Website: bh-photo
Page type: order-tracking
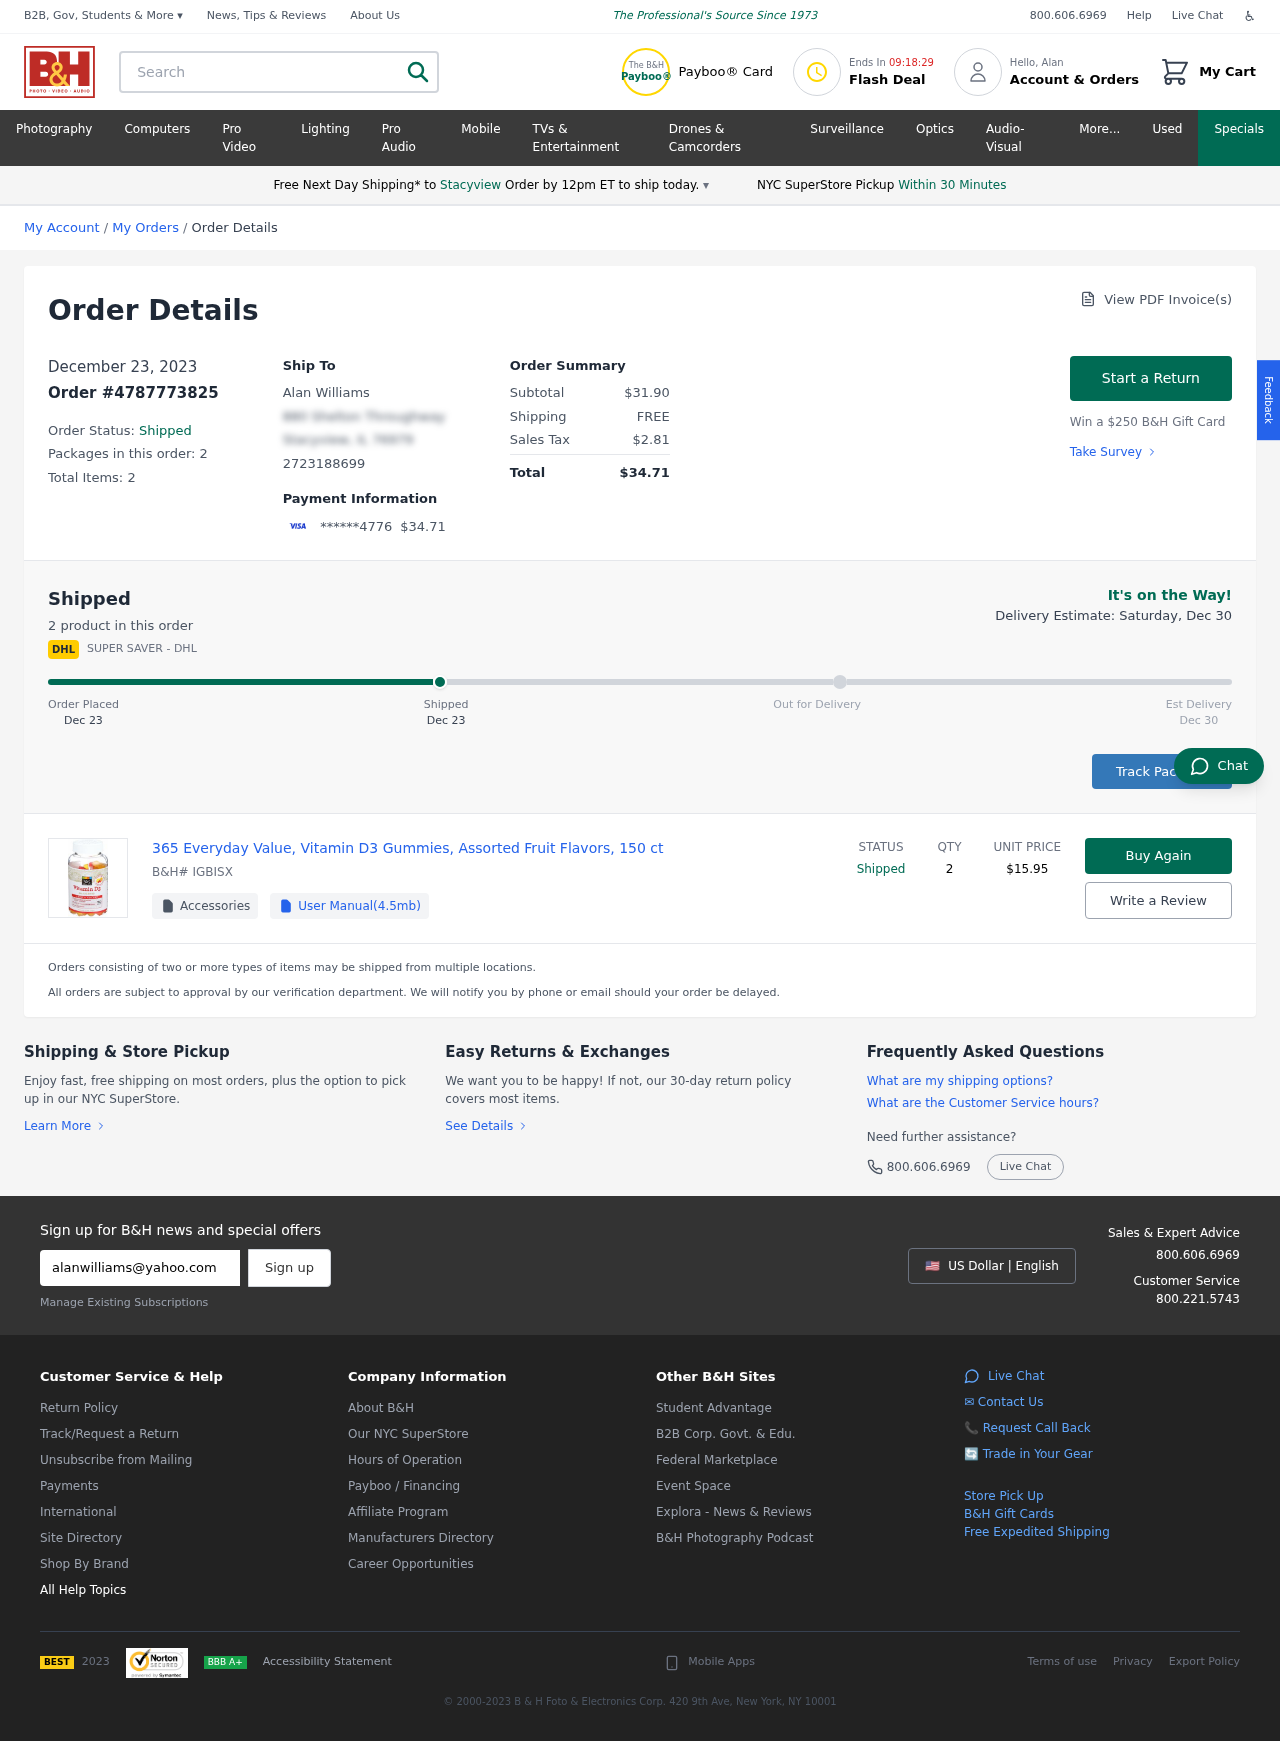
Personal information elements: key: PII_CARD_LAST4
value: ******4776
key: PII_CITY
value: Stacyview
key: PII_EMAIL
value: alanwilliams@yahoo.com
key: PII_FIRSTNAME
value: Alan
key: PII_FULLNAME
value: Alan Williams
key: PII_PHONE
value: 2723188699
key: PII_STREET
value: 880 Shelton Throughway
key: PII_CITY_STATE_ZIP
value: Stacyview, IL 76979
Product elements: key: PRODUCT1_NAME
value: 365 Everyday Value, Vitamin D3 Gummies, Assorted Fruit Flavors, 150 ct
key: PRODUCT1_PRICE
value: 15.95
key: PRODUCT1_QUANTITY
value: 2
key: PRODUCT1_SKU
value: IGBISX
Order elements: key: ORDER_DATE
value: Dec 23
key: ORDER_DATE
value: December 23, 2023
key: ORDER_ID
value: Order #4787773825
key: ORDER_NUM_PACKAGES
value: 2
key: ORDER_NUM_ITEMS
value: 2
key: ORDER_NUM_ITEMS
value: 2 product
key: ORDER_TOTAL
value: $34.71
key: ORDER_SUBTOTAL
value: $31.90
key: ORDER_SHIPPING_COST
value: FREE
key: ORDER_TAX
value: $2.81
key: ORDER_DELIVERY_DATE
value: Dec 30
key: ORDER_DELIVERY_DATE
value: Delivery Estimate: Saturday, Dec 30
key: ORDER_SHIPPING_DATE
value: Dec 23
Search elements: key: HEADER_SEARCH
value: Search